Field crop: maize
Growth stage: 2
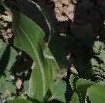
Species: maize